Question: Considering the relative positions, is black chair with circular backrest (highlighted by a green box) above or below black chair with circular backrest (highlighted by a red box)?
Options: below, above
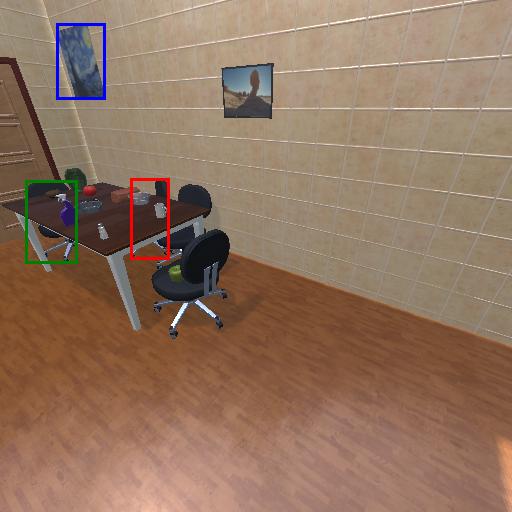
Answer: below